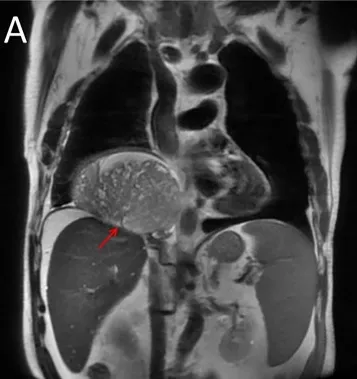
(A) Adhesion between the tumor and diaphragm as indicated by an arrow.
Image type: radiology (mri)